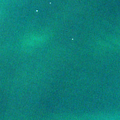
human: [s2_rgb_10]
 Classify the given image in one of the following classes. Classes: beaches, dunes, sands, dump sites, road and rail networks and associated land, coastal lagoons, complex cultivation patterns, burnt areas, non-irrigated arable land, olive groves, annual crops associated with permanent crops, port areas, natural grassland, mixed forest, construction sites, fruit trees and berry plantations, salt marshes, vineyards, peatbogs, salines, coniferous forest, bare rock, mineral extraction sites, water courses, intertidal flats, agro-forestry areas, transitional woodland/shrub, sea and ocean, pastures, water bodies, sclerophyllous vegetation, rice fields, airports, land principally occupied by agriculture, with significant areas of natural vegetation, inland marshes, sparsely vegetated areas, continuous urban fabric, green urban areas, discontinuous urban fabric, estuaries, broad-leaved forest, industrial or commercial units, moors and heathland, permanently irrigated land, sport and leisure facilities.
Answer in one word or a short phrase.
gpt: sea and ocean